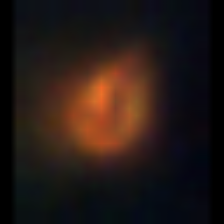
Taxon: NanoPlankton
Group: Other